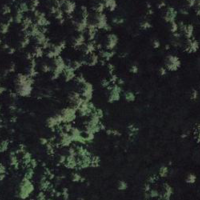
EUNIS habitat code: 43
Species observed at this site:
Sorbus aucuparia